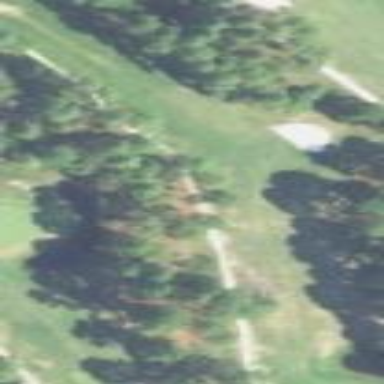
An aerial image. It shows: Grassy golf fairway.